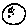
Label: moon